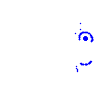
Particle: electron